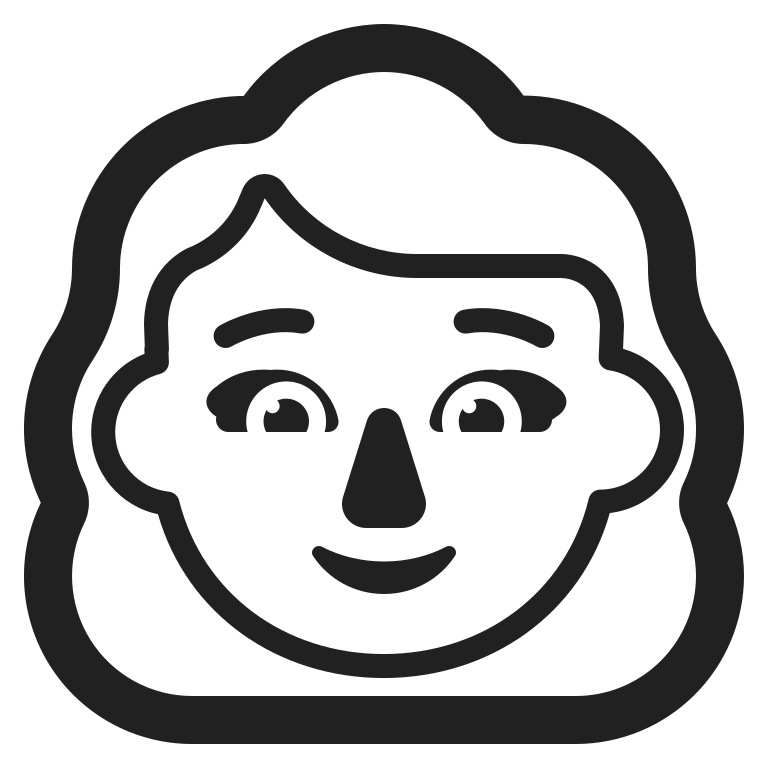
woman blonde hair high contrast default